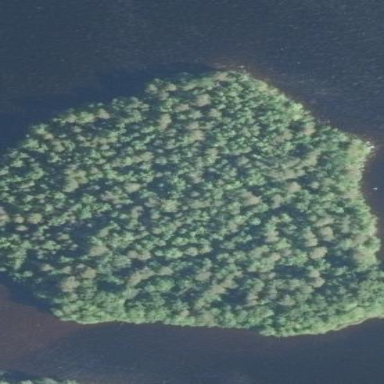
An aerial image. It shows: Forest area.